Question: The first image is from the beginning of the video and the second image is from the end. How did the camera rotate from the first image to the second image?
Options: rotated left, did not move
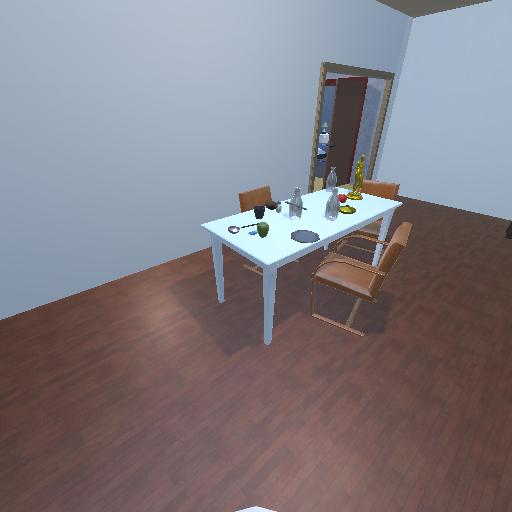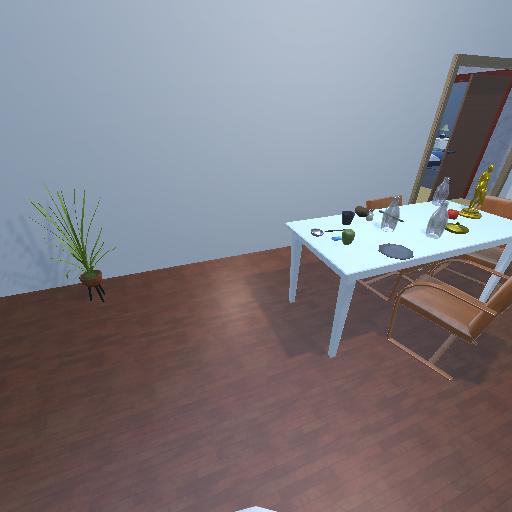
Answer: rotated left